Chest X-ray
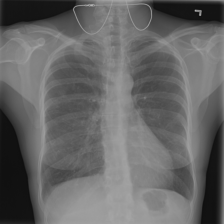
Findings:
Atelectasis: negative
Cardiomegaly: negative
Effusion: negative
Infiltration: negative
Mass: negative
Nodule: negative
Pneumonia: negative
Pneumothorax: negative
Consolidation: negative
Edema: negative
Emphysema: negative
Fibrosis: negative
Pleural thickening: negative
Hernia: negative